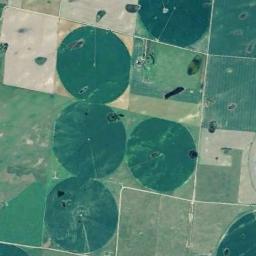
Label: circular_farmland